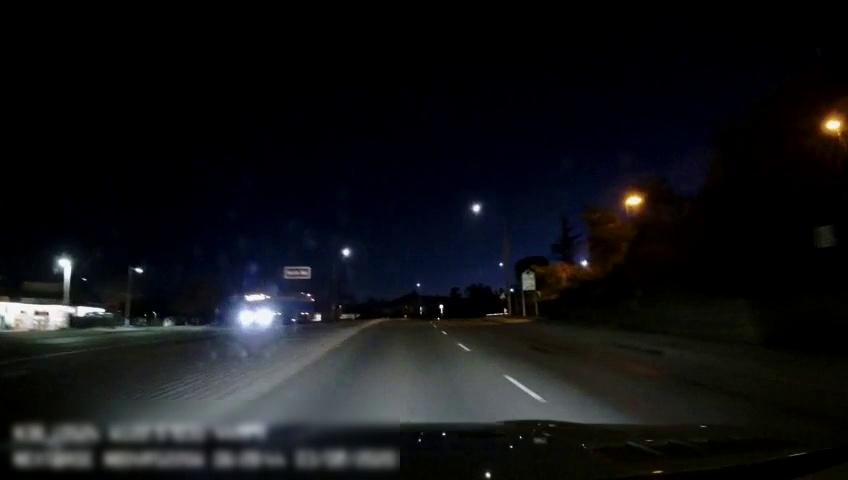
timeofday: Night
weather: Cloudy
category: Drivable Space
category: Drivable Space
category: Vehicles | Truck
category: Lanes | Opposite Lane
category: Lanes | Current Lane
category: Traffic | Signs